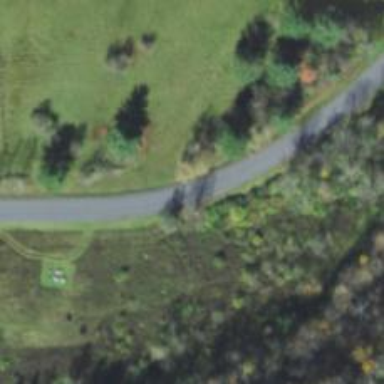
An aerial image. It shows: Unclassified road.